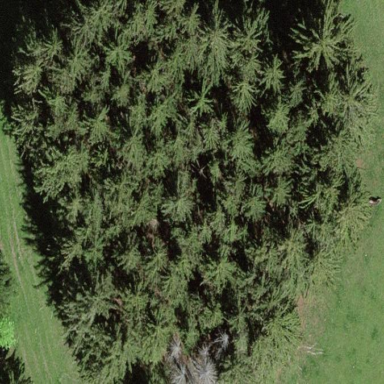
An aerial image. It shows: Forest area.